Interaction volume radius: 5 \u00c5
Interaction volume height: 45 \u00c5
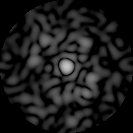
Disorder parameter: 0.8421